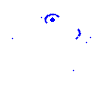
Particle: kaon